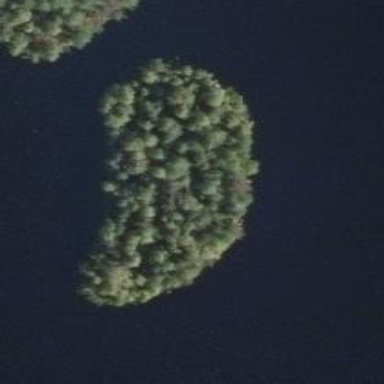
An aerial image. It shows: Islet covered in needle-leaved woodland.